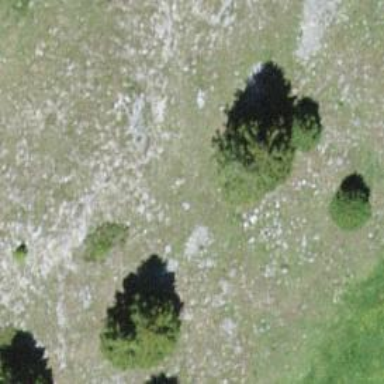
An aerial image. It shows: Needle-leaved tree in its natural environment.